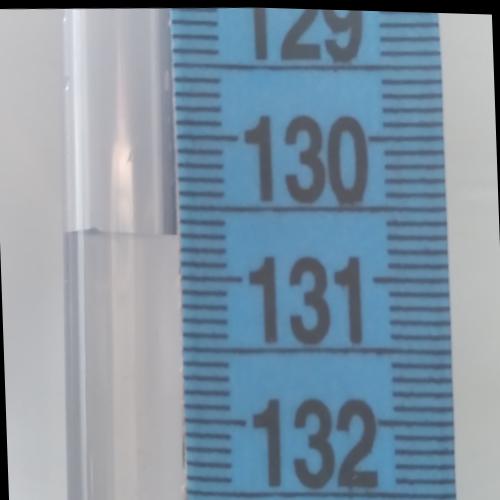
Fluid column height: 130.7 cm